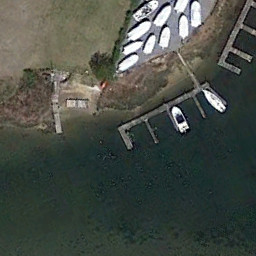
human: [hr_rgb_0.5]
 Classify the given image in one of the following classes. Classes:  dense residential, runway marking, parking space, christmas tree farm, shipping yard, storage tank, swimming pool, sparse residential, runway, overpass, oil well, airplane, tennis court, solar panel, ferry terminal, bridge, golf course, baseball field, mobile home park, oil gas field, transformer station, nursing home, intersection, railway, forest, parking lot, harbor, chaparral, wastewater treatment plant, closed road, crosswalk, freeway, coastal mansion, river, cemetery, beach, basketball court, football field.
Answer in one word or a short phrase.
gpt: ferry terminal